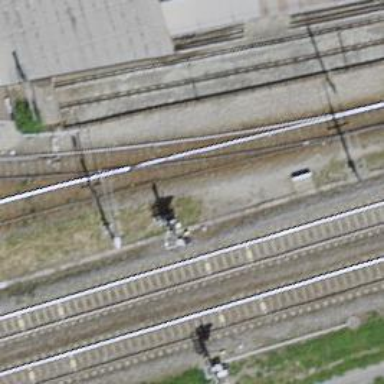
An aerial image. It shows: Railway siding for service.